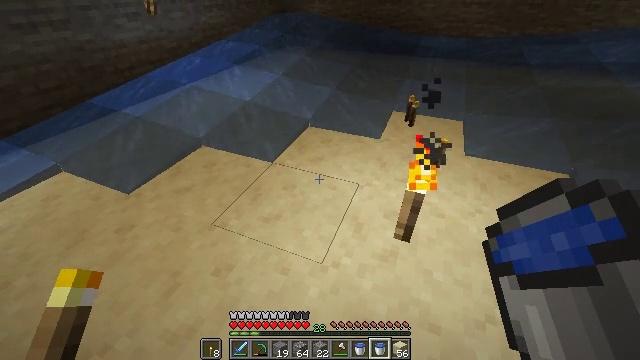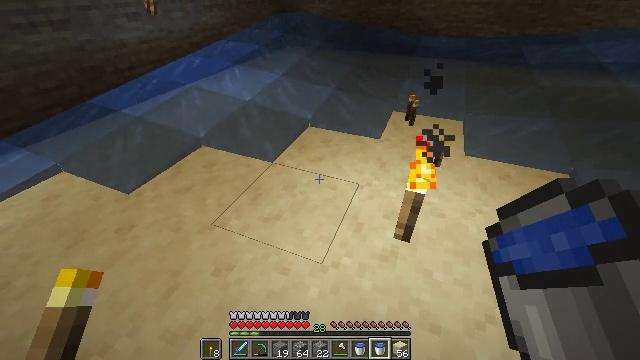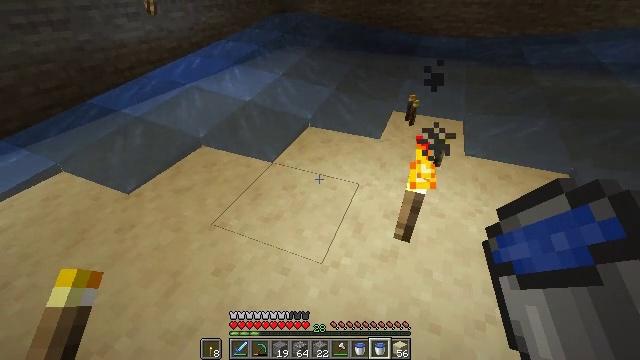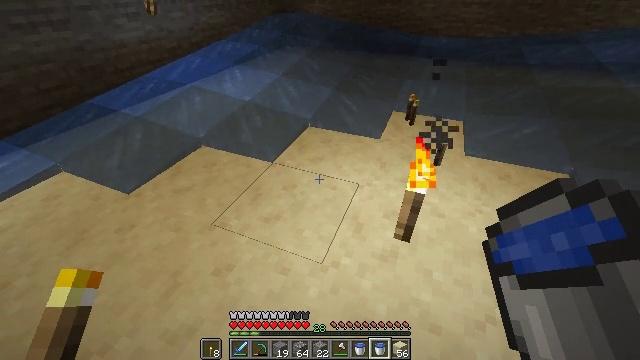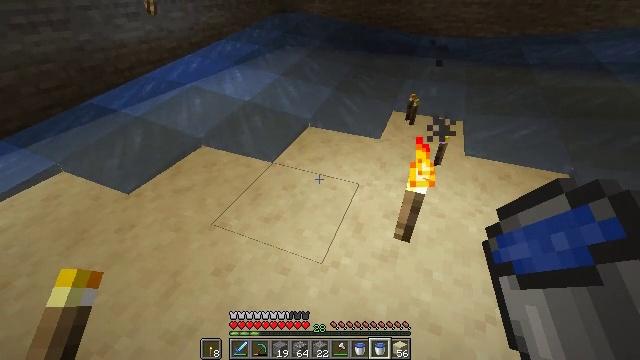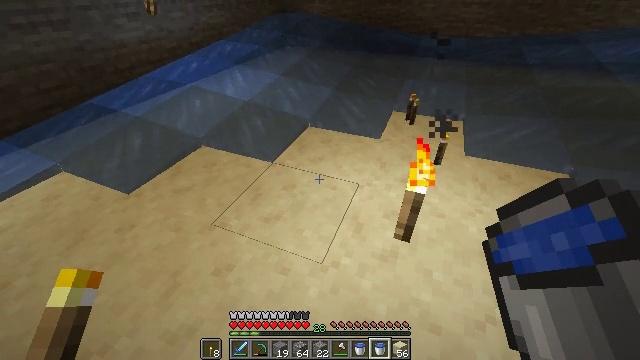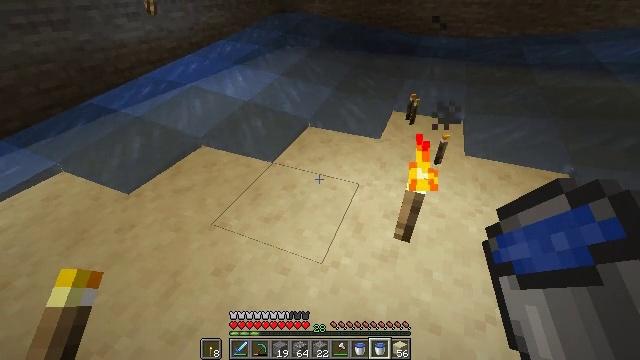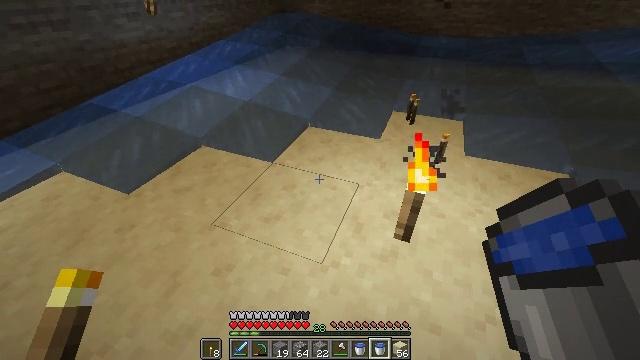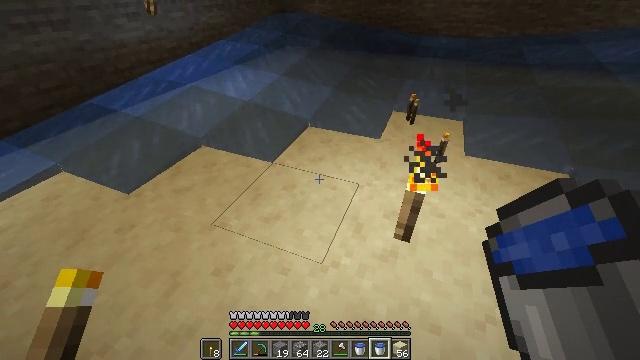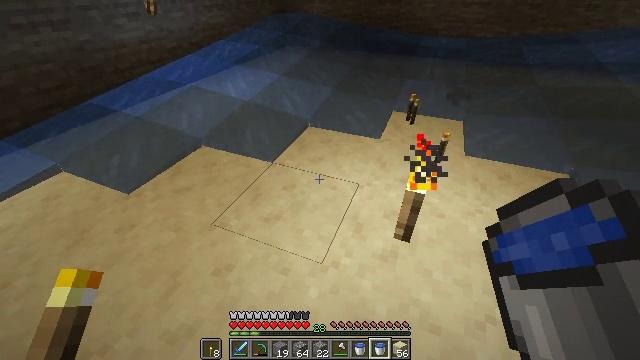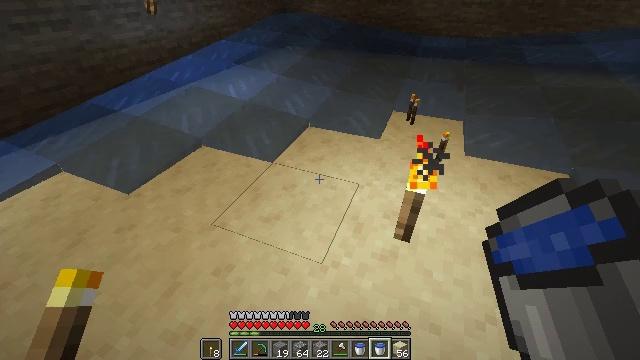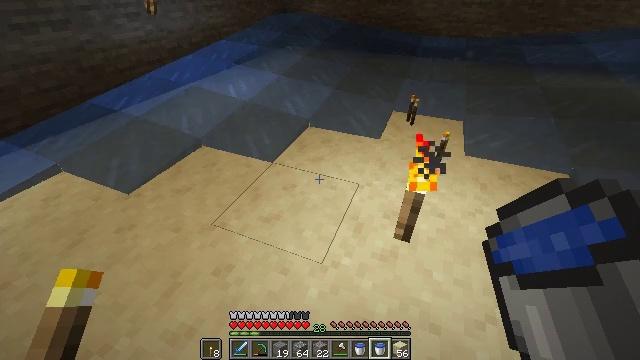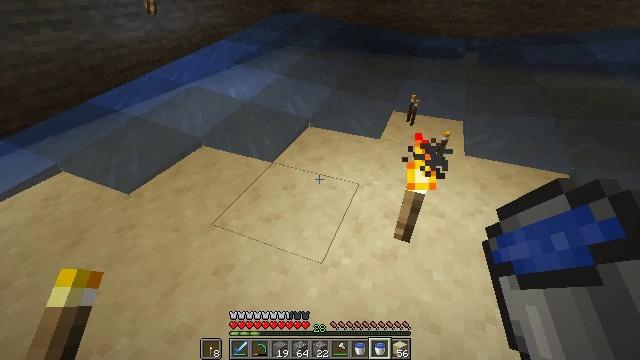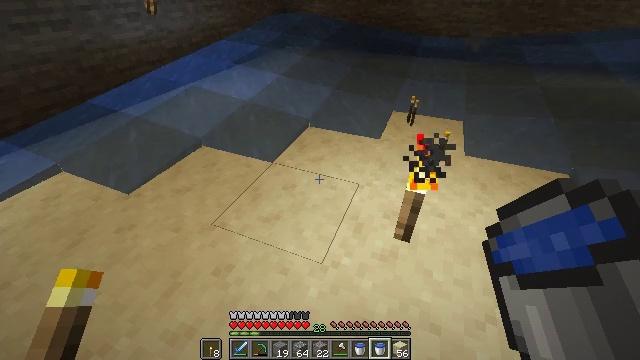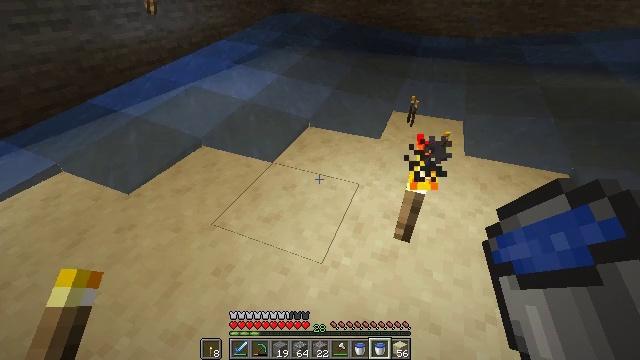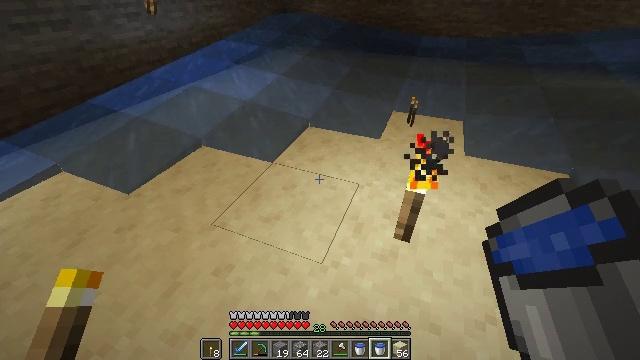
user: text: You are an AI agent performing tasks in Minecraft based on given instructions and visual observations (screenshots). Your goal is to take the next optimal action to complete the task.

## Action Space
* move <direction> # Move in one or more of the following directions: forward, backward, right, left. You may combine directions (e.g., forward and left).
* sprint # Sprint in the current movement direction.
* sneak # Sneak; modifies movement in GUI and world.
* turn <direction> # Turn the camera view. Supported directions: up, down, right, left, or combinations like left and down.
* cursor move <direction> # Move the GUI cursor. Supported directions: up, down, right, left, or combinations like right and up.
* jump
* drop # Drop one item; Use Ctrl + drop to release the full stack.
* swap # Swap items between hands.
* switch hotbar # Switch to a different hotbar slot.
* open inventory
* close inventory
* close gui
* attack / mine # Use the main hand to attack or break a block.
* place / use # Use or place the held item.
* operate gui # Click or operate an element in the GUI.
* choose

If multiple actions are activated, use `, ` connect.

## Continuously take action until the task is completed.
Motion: motion action
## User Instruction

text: Mine the sandstone slab for reuse.
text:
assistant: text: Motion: no_op
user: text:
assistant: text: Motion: no_op
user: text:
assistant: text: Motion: no_op
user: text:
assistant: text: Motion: no_op
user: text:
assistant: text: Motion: no_op
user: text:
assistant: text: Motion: no_op
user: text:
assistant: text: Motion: no_op
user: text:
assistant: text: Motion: no_op
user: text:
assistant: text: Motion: no_op
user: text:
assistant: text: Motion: no_op
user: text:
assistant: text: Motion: no_op
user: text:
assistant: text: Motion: no_op
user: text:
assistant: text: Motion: no_op
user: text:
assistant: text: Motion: no_op
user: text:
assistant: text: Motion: no_op
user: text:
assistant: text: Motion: no_op
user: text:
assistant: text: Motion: no_op
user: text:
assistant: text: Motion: no_op
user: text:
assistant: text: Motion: no_op
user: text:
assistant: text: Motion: no_op
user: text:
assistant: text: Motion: no_op
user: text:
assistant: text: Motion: no_op
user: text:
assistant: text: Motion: no_op
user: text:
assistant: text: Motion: no_op
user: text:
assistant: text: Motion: no_op
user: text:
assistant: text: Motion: no_op
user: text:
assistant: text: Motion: no_op
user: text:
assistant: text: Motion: no_op
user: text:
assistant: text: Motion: no_op
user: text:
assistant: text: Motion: no_op